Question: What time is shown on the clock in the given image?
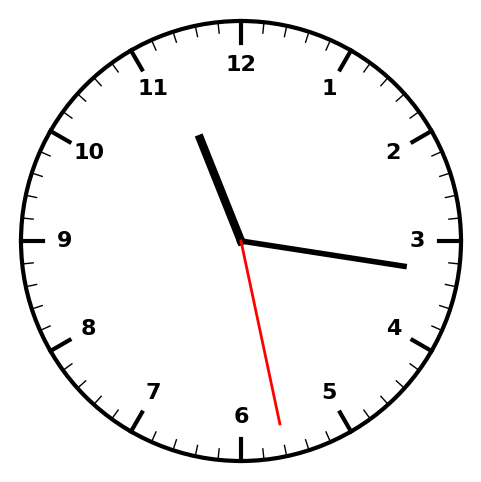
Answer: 11:16:28